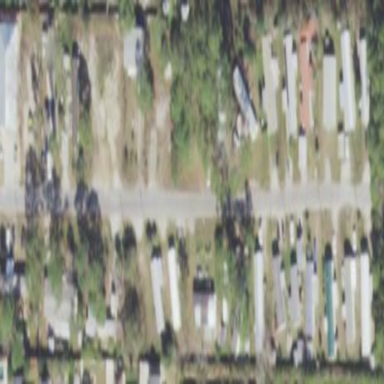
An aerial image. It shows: Residential area known as trailer park.